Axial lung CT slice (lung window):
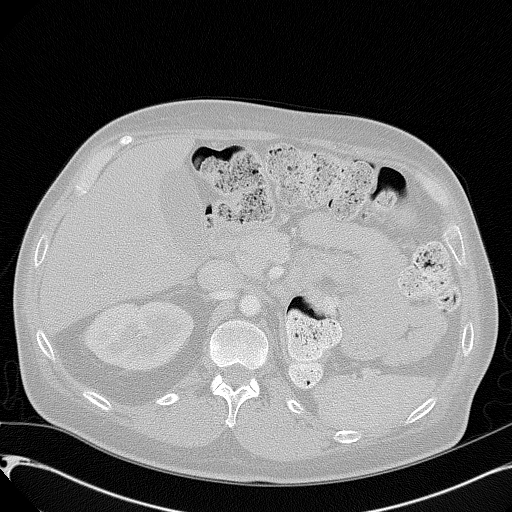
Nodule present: no